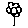
Label: flower